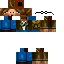
A male human skin with medium skin, wearing brown long hair dressed in a blue hoodie and brown pants, featuring a closed mouth.